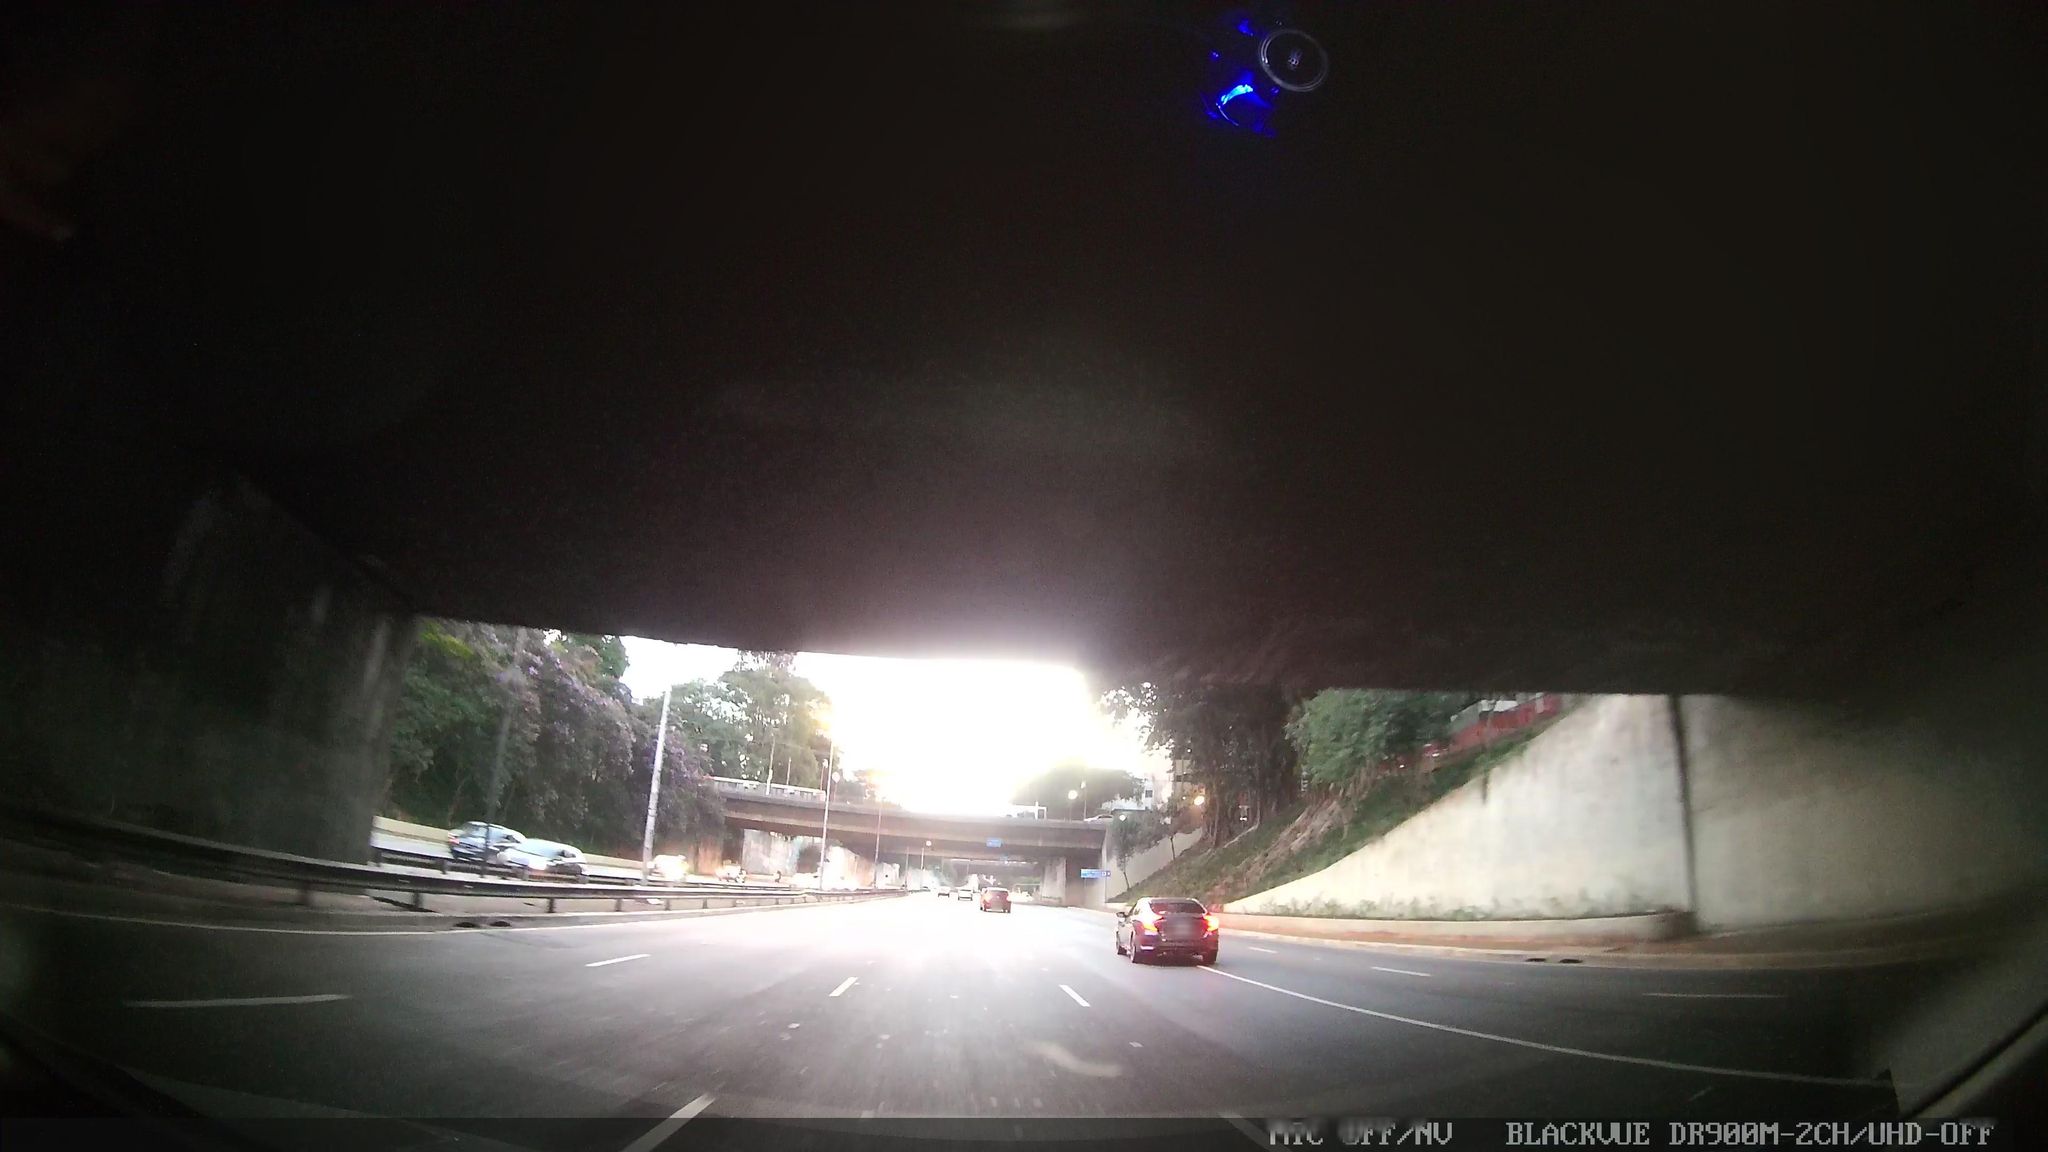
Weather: clear
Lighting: night
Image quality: slightly poor
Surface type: driving surface
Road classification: trunk
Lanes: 3, 4
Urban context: urban centre
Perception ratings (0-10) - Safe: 0.33, Lively: 1.62, Beautiful: 3.1, Boring: 4.62, Depressing: 3.81, Wealthy: 6.21